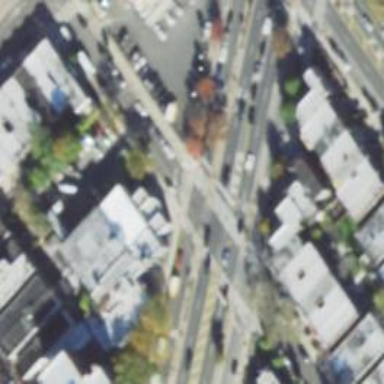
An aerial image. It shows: Footway that serves as traffic island.